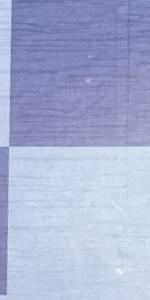
Label: Empty